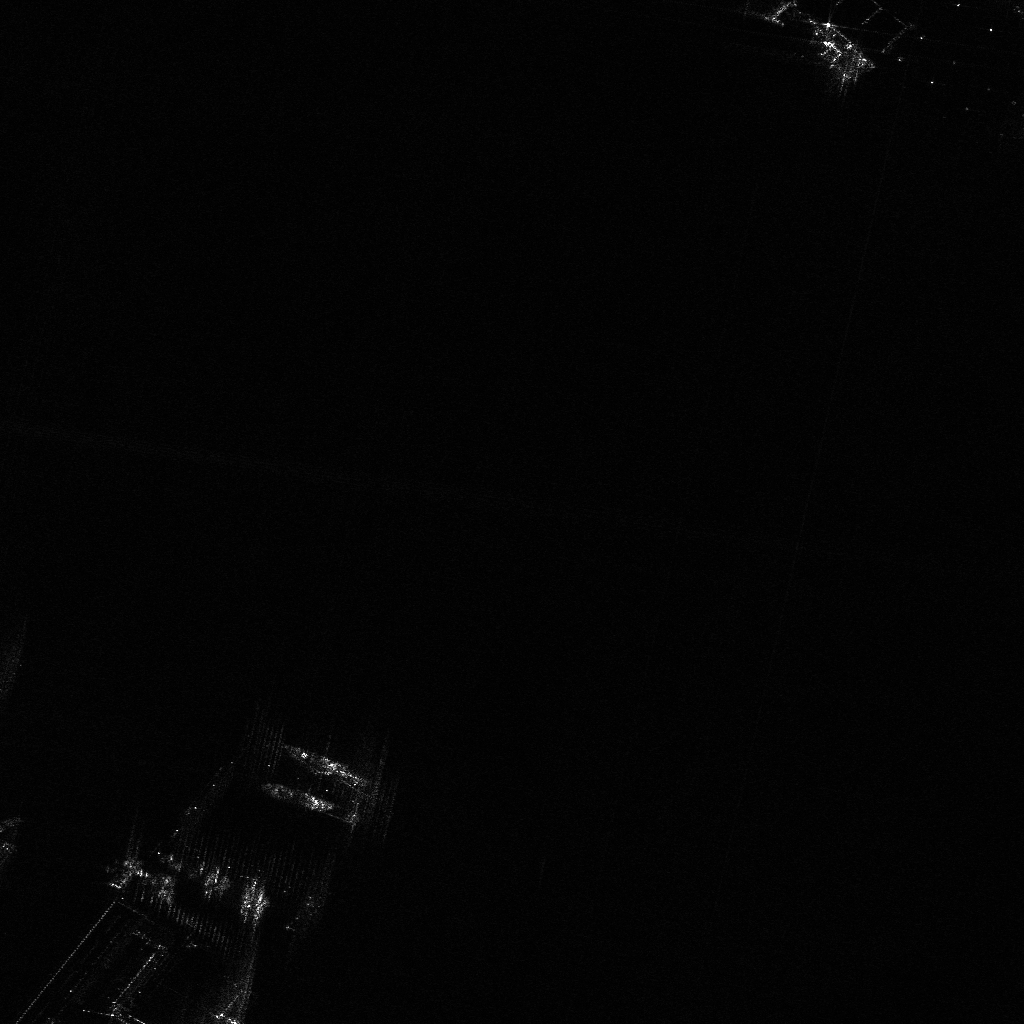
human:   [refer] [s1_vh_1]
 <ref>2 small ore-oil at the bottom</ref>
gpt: <box>[[26, 73, 36, 76, 26], [25, 77, 35, 79, 23]]</box>